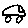
Label: car